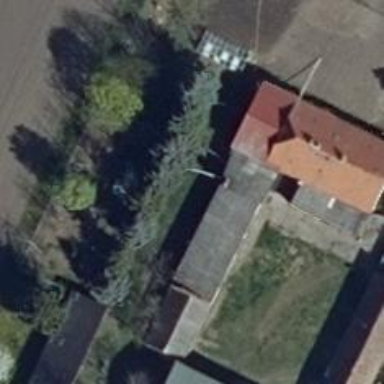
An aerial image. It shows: View of roof of building.